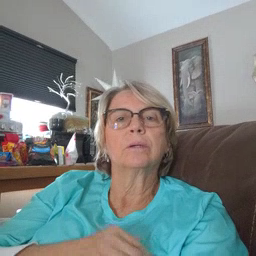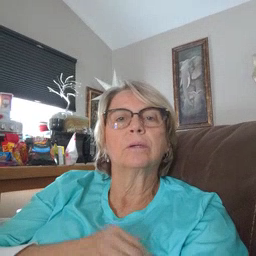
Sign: finger